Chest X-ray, PA view. Patient: 70 years old, sex M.
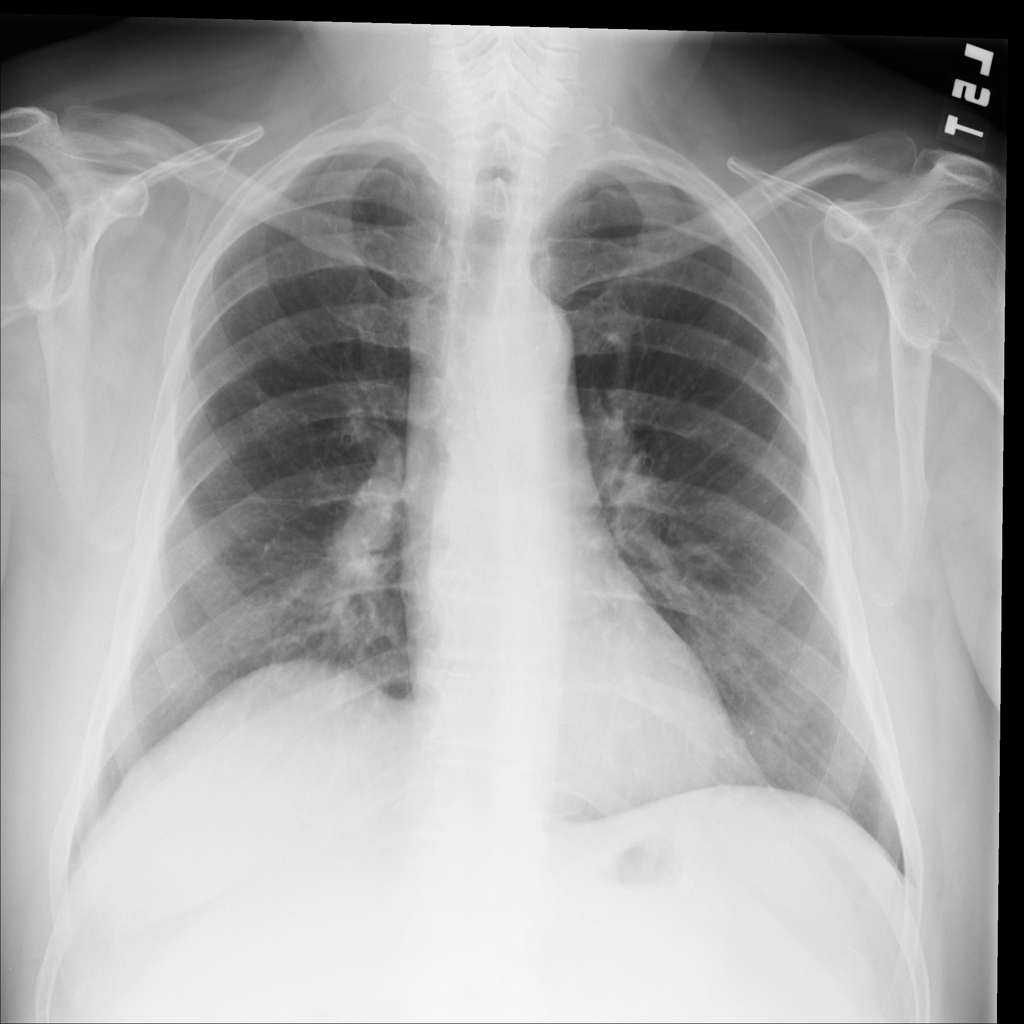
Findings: No Finding